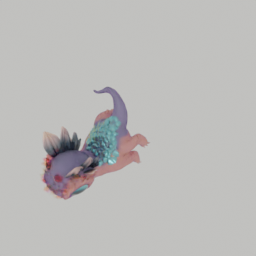
Label: animals